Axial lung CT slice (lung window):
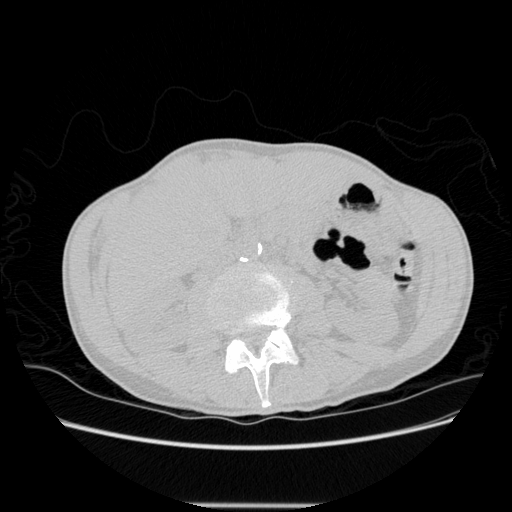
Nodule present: no